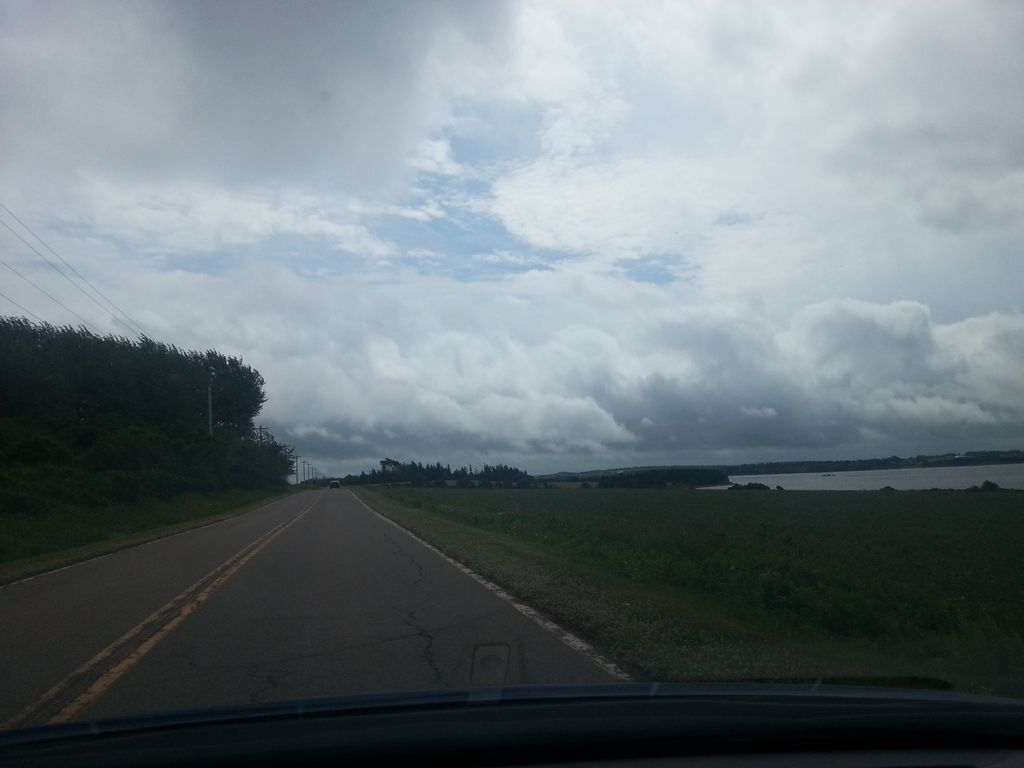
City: charlottetown